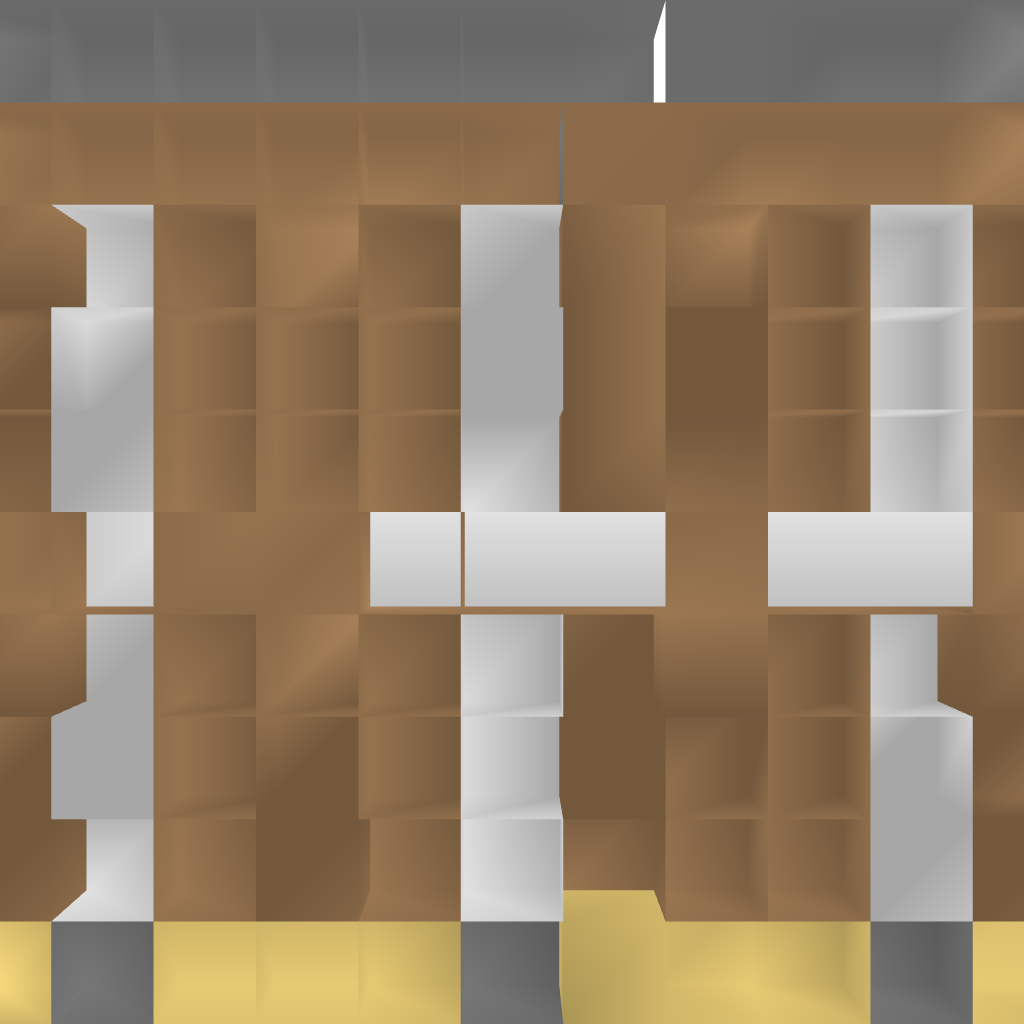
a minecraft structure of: Beach House bad low quality